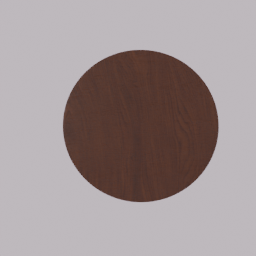
Label: furniture